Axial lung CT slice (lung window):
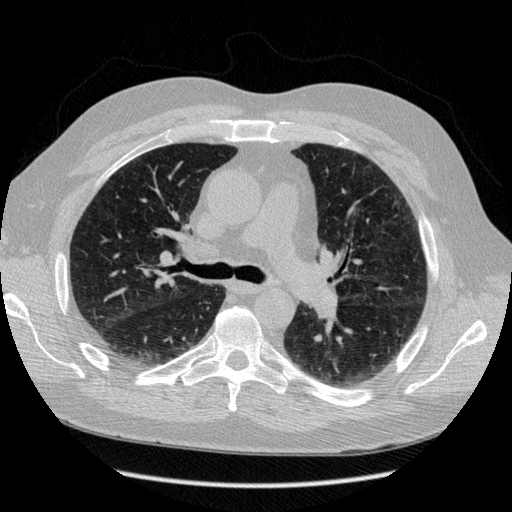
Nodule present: no